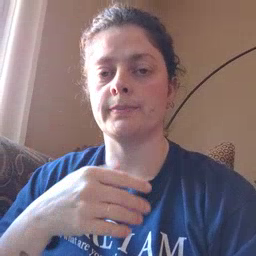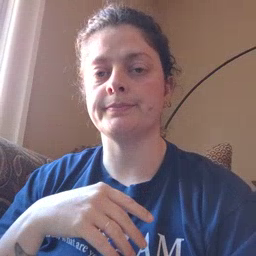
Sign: book